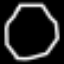
Label: octagon